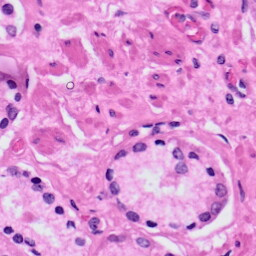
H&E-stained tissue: Prostate